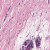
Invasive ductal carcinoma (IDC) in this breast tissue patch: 0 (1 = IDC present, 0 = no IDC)